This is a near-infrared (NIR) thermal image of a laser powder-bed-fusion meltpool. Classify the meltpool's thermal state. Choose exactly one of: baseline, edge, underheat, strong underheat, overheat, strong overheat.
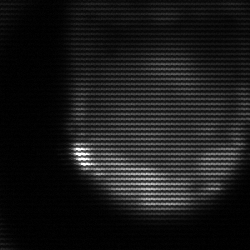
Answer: edge